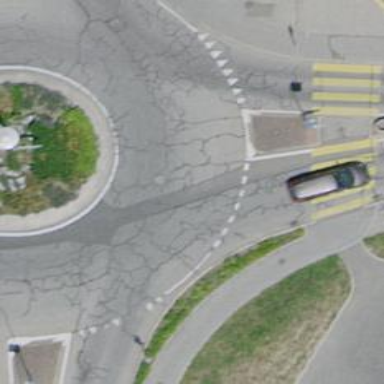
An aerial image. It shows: Tertiary road with asphalt surface leading to roundabout.